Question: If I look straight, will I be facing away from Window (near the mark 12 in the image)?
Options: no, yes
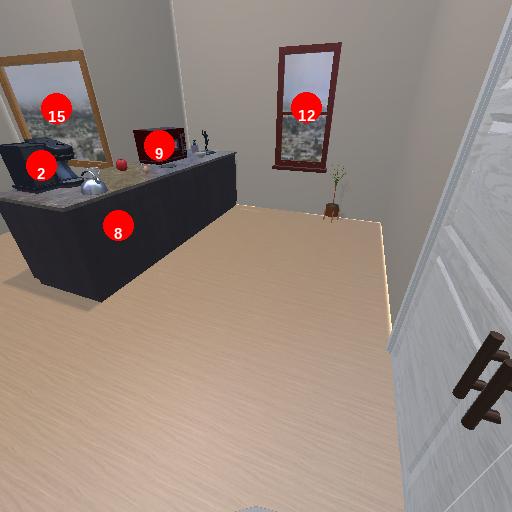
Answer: no